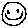
Label: smiley face